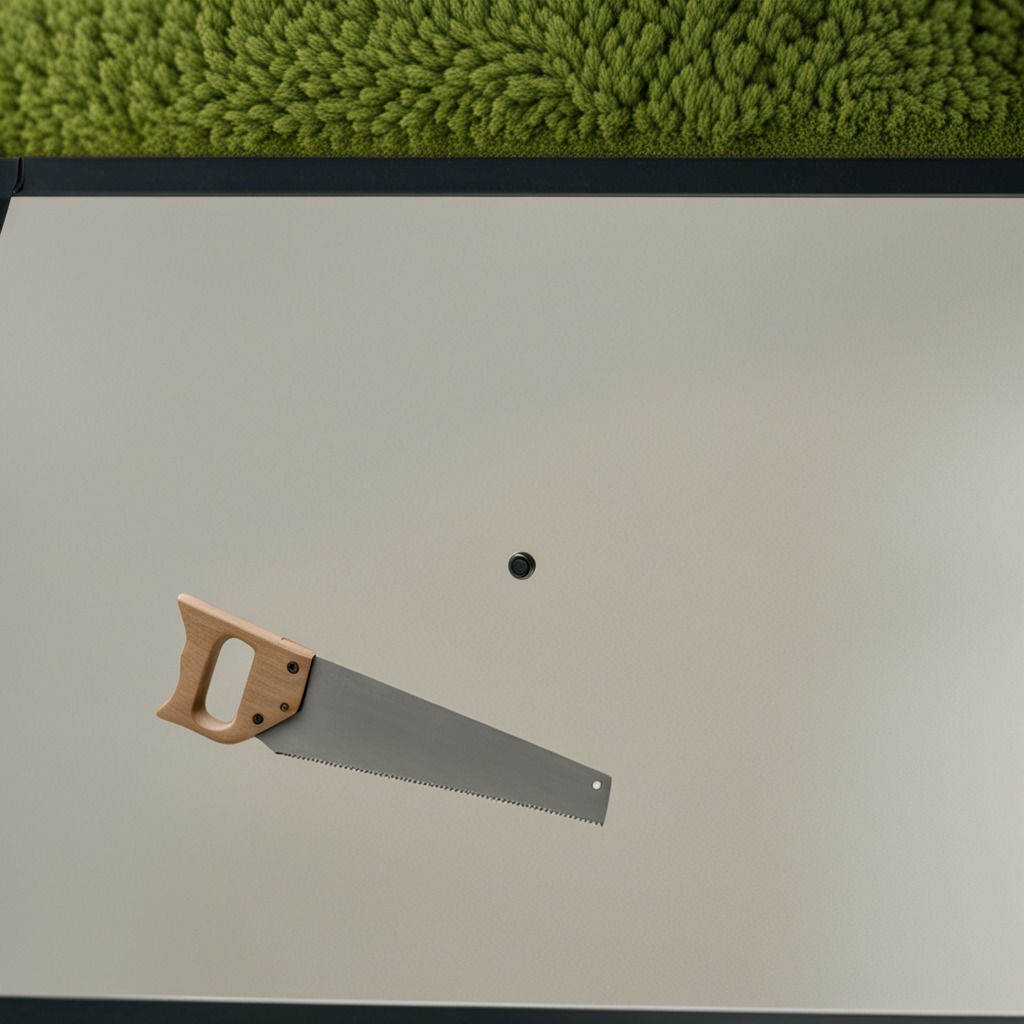
A handheld metal saw is lying on the utility table in a temporary outdoor tool station.